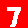
Digit: 7